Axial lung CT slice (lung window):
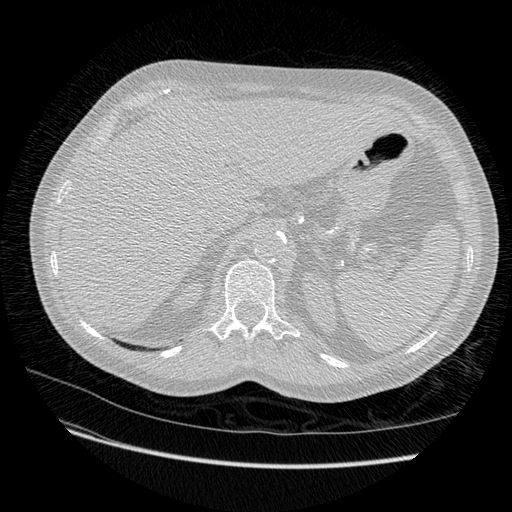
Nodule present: no